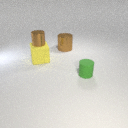
large yellow rubber cube to the left of large brown metal cylinder